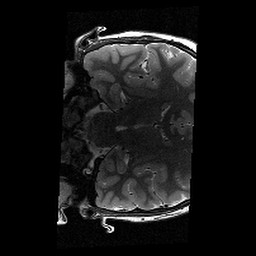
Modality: T2w
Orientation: coronal
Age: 11
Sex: male
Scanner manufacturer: siemens
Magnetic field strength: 3 T
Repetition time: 9.23 s
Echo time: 0.067 s